Aerial crown-view tile of a tropical tree (Barro Colorado Island, Panama), acquired 20250512:
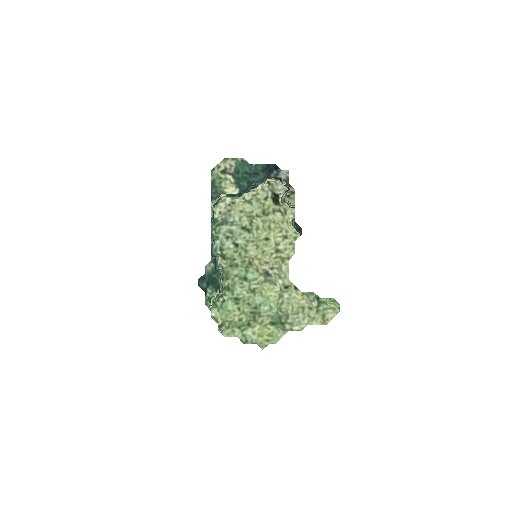
Species: Cecropia insignis
GBIF accepted scientific name: Cecropia insignis
Crown area: 23.019 m²